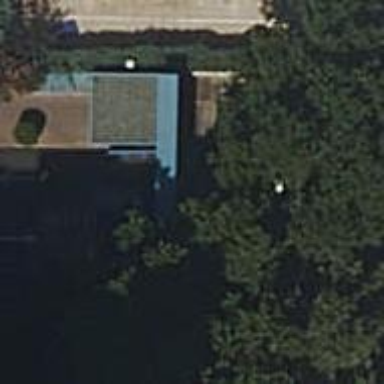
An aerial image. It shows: Entrance with barrier.